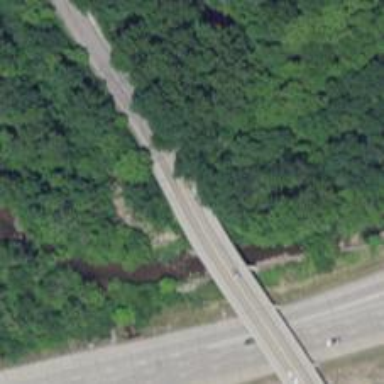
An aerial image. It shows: Concrete grade separation bridge bent.